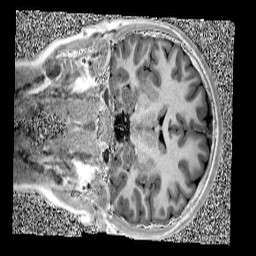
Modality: UNIT1
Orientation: coronal
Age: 12
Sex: male
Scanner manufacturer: siemens
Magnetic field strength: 3 T
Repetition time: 4 s
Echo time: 0.00299 s